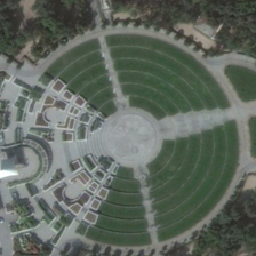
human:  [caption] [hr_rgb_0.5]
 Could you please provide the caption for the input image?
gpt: The corner of the horn is scattered.

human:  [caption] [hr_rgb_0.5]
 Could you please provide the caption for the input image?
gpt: Four corners and four corners scattered.

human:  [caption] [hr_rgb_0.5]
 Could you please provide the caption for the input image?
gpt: The four corners dispersed.

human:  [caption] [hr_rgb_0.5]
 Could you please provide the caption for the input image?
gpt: The corner square is scattered.

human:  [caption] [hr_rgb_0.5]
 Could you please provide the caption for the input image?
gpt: The corner of the horn is scattered.